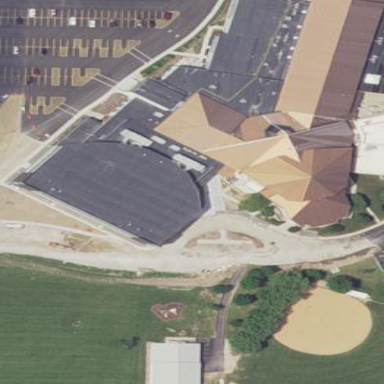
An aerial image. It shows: Beautiful church building.